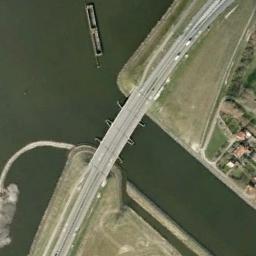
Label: bridge